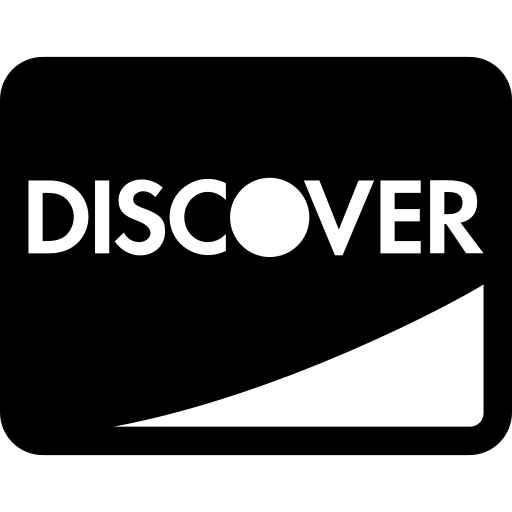
Tags: icon, FontAwesome, fa-icon, brand, cc, discover